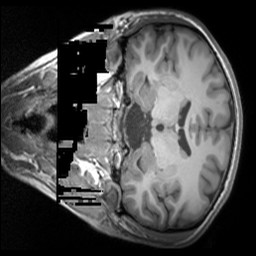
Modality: T1w
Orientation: coronal
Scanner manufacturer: siemens
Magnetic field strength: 3 T
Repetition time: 1.9 s
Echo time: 0.00267 s